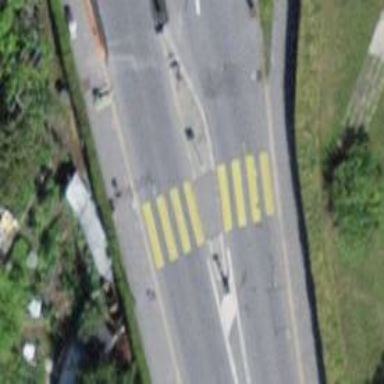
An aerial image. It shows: Uncontrolled crossing with central island on the road.